Here is the continuous-wavelet rendering of a rotor kit's vibration signal. Classify the rotor condition as one of: normal, misalignment, unbalance, looseness.
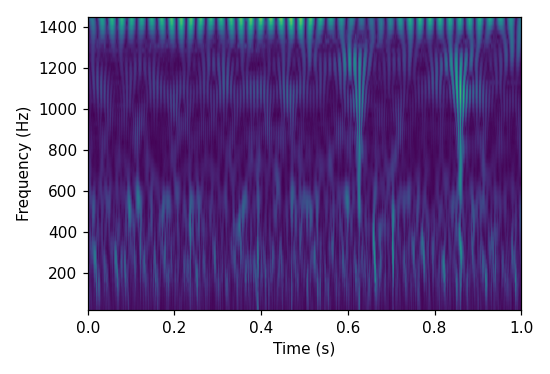
Answer: unbalance